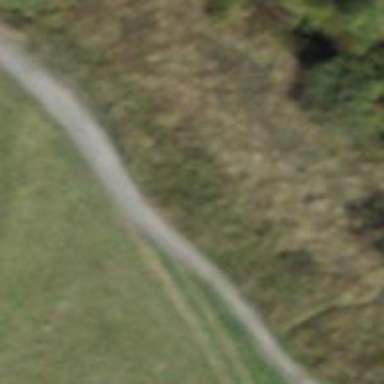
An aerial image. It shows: Brown bench in the vicinity.